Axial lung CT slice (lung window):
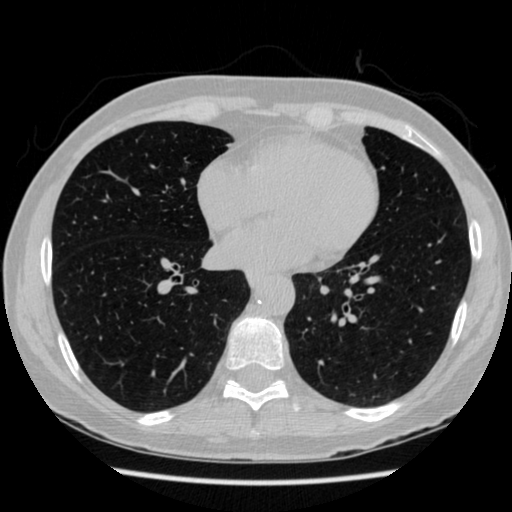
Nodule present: no